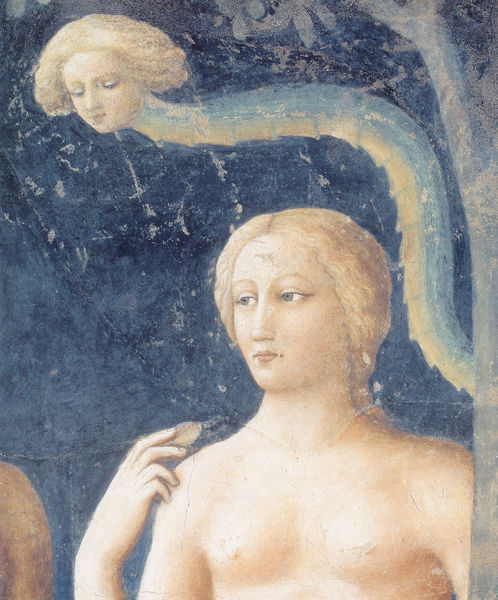
Titel: Fresken der Cappella Brancacci in S. Maria del Carmine
Künstler: Masolino da Panicale
Standort: Florenz, S. Maria del Carmine, Cappella Brancacci (EU - I - Toskana)
Schlagwörter: akt, baum, blau, blätter, gemälde, hand, haut, kopf, körper, nackt, grün, ausschnitt, brust, busen, finger, frau, haar, hell, köpfe, mund, nase, blick, blond, gesichter, wand, augen, bibel, gesicht, inkarnat, ast, baumstamm, haare, blatt, blaue augen, lippen, renaissance, schuppen, frucht, apfel, brüste, mauer, blue, religious, white, women, face, female, hair, nose, painting, woman, yellow, zeigen, adam, eva, paradies, schlange, verführung, geflochten, angel, fruit, naked, nude, nudity, sky, tree, versuchung, head, medusa, eyes, fresko, garden, wandbild, sünde, gaze, mouth, myth, faces, blue eyes, human, leaves, mythological, neck, trunk, detail, biebel, bare, branches, fingers, breasts, figure, leaf, lips, shoulders, fresco, eat, eating, kunstwerk, frauenkopf, creature, evil, nipples, griechische sage, heads, tree of knowledge, serpent, snake, blonde, verbotene frucht, frai, fantasy, grotesque, kleiner mund, eve, eden, torso, boobs, temptation, nipple, navy, check, lids, blonde hair, worm, pectorals, nude man, blond woman, brasts, blonde woman, nakedness, serpent woman, man bust, man with pigtails, snake with human head, eyeds, female snake, woman with braid, woman with snake, woman snake, nuditiy, floating head, female head, human-headed animal